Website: bh-photo
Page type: payment
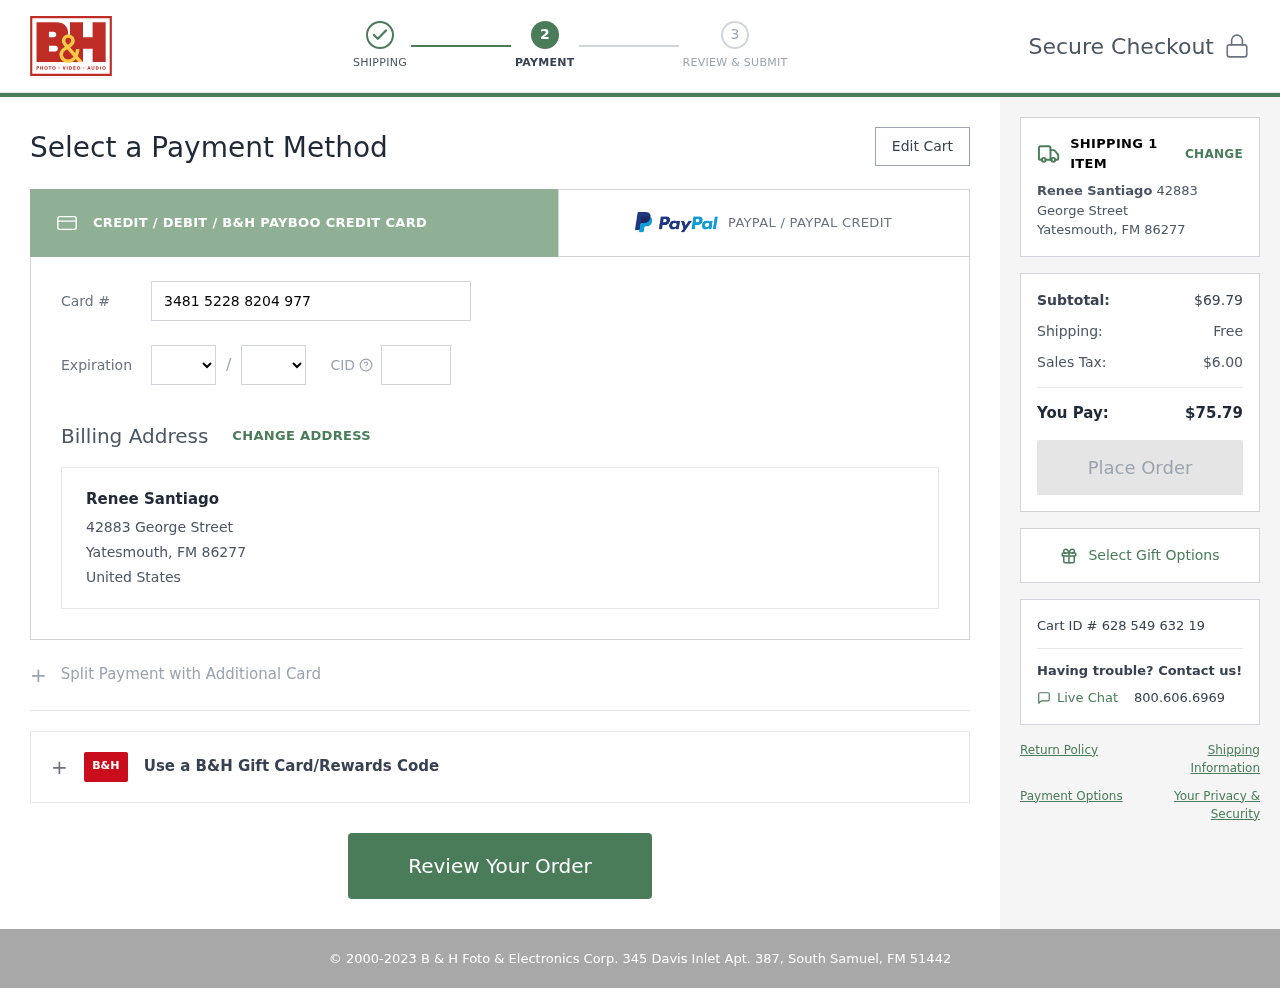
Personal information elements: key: PII_CARD_CVV
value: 7638
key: PII_CARD_EXPIRY_MONTH
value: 06
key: PII_CARD_EXPIRY_YEAR
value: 29
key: PII_CARD_NUMBER
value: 3481 5228 8204 977
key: PII_CITY_STATE_ZIP
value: Yatesmouth, FM 86277
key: PII_COUNTRY
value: United States
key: PII_FULLNAME
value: Renee Santiago
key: PII_STREET
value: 42883 George Street
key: PII_FULLNAME2
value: Renee Santiago
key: PII_STREET2
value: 42883 George Street
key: PII_CITY_STATE_ZIP2
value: Yatesmouth, FM 86277
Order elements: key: ORDER_NUM_ITEMS
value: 1
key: ORDER_SUBTOTAL
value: $69.79
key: ORDER_SHIPPING_COST
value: Free
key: ORDER_TAX
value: $6.00
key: ORDER_TOTAL
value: $75.79
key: ORDER_ID
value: Cart ID # 628 549 632 19